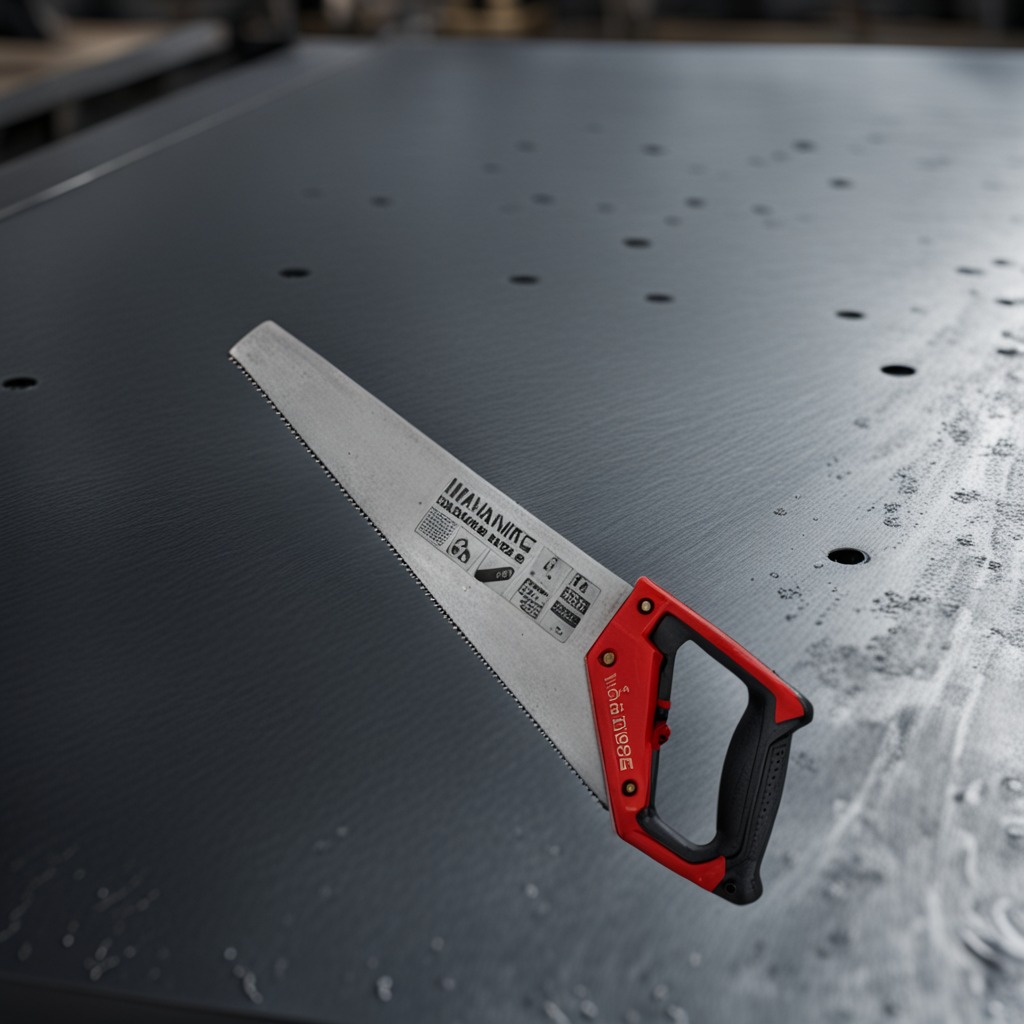
A metal saw is lying on a cold steel table in a mining workshop.